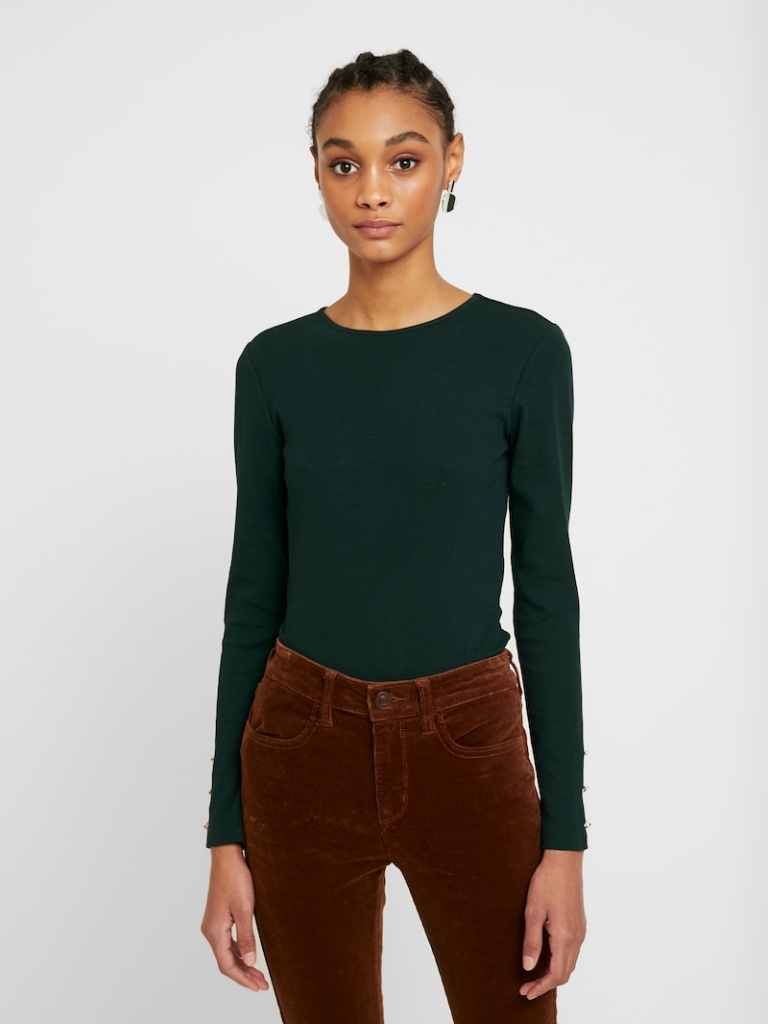
knit tight a long-sleeved with the sleeves down hip length Fully Tucked in crew bodysuit